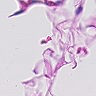
Metastatic tissue present: no